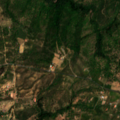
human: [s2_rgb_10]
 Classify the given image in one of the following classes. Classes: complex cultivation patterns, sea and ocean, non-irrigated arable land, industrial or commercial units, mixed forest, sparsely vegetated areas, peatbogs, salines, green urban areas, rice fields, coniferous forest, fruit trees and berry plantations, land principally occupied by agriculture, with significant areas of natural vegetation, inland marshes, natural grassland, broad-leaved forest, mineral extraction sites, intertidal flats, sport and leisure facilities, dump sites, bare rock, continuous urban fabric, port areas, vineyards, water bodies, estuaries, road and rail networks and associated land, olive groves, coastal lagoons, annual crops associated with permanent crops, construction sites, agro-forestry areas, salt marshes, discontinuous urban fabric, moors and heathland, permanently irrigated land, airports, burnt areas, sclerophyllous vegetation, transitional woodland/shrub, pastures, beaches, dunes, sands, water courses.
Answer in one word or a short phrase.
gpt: continuous urban fabric